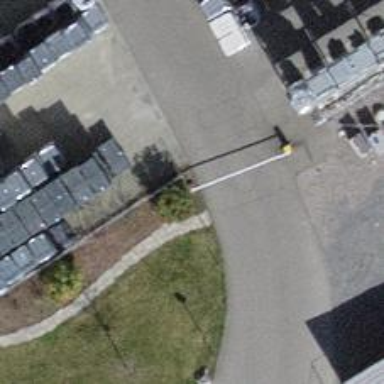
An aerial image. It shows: Lift gate barrier.